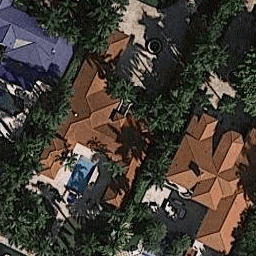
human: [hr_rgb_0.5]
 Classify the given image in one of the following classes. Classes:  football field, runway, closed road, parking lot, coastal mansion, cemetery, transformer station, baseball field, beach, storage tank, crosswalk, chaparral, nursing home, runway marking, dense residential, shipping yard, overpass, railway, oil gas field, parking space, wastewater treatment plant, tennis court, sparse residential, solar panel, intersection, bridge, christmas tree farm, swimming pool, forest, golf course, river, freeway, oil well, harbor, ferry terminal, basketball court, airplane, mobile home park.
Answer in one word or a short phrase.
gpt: coastal mansion